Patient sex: M
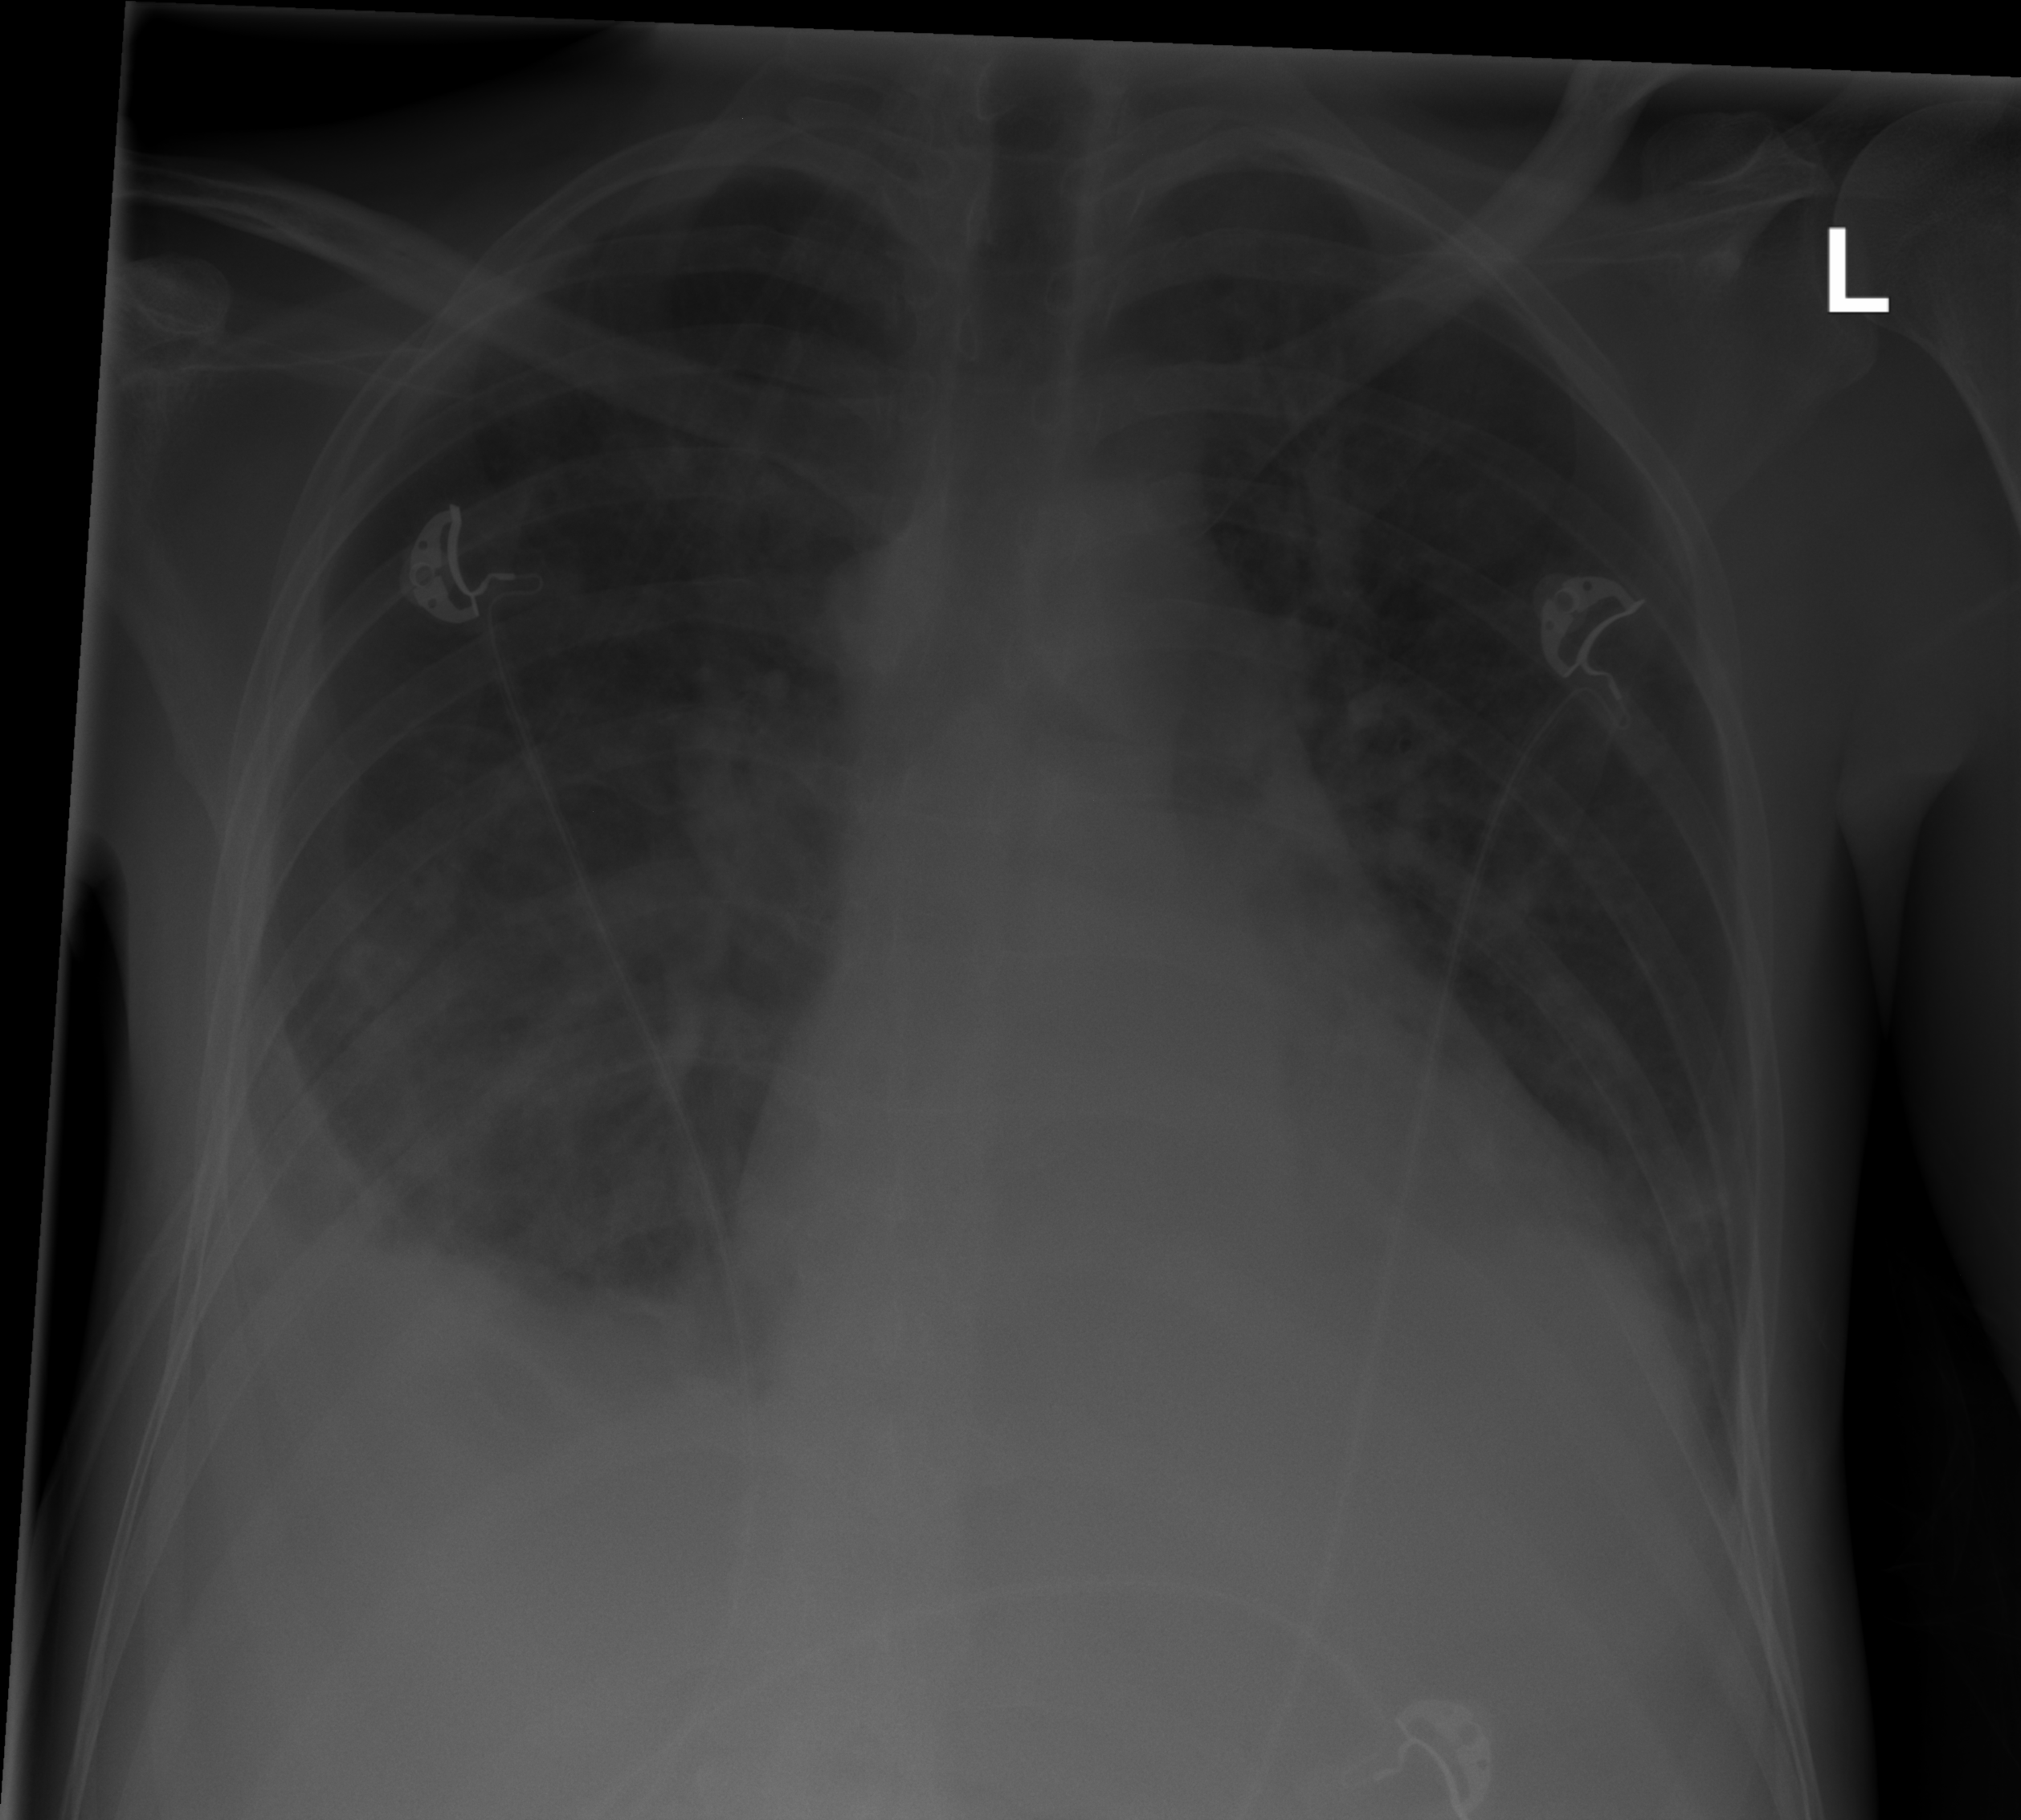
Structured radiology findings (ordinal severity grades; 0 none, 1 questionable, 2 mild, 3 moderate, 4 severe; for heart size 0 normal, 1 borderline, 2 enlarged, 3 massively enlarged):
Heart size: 2
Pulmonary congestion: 2
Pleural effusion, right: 2
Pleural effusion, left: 2
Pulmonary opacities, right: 2
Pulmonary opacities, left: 3
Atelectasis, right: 2
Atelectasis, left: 2